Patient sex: M
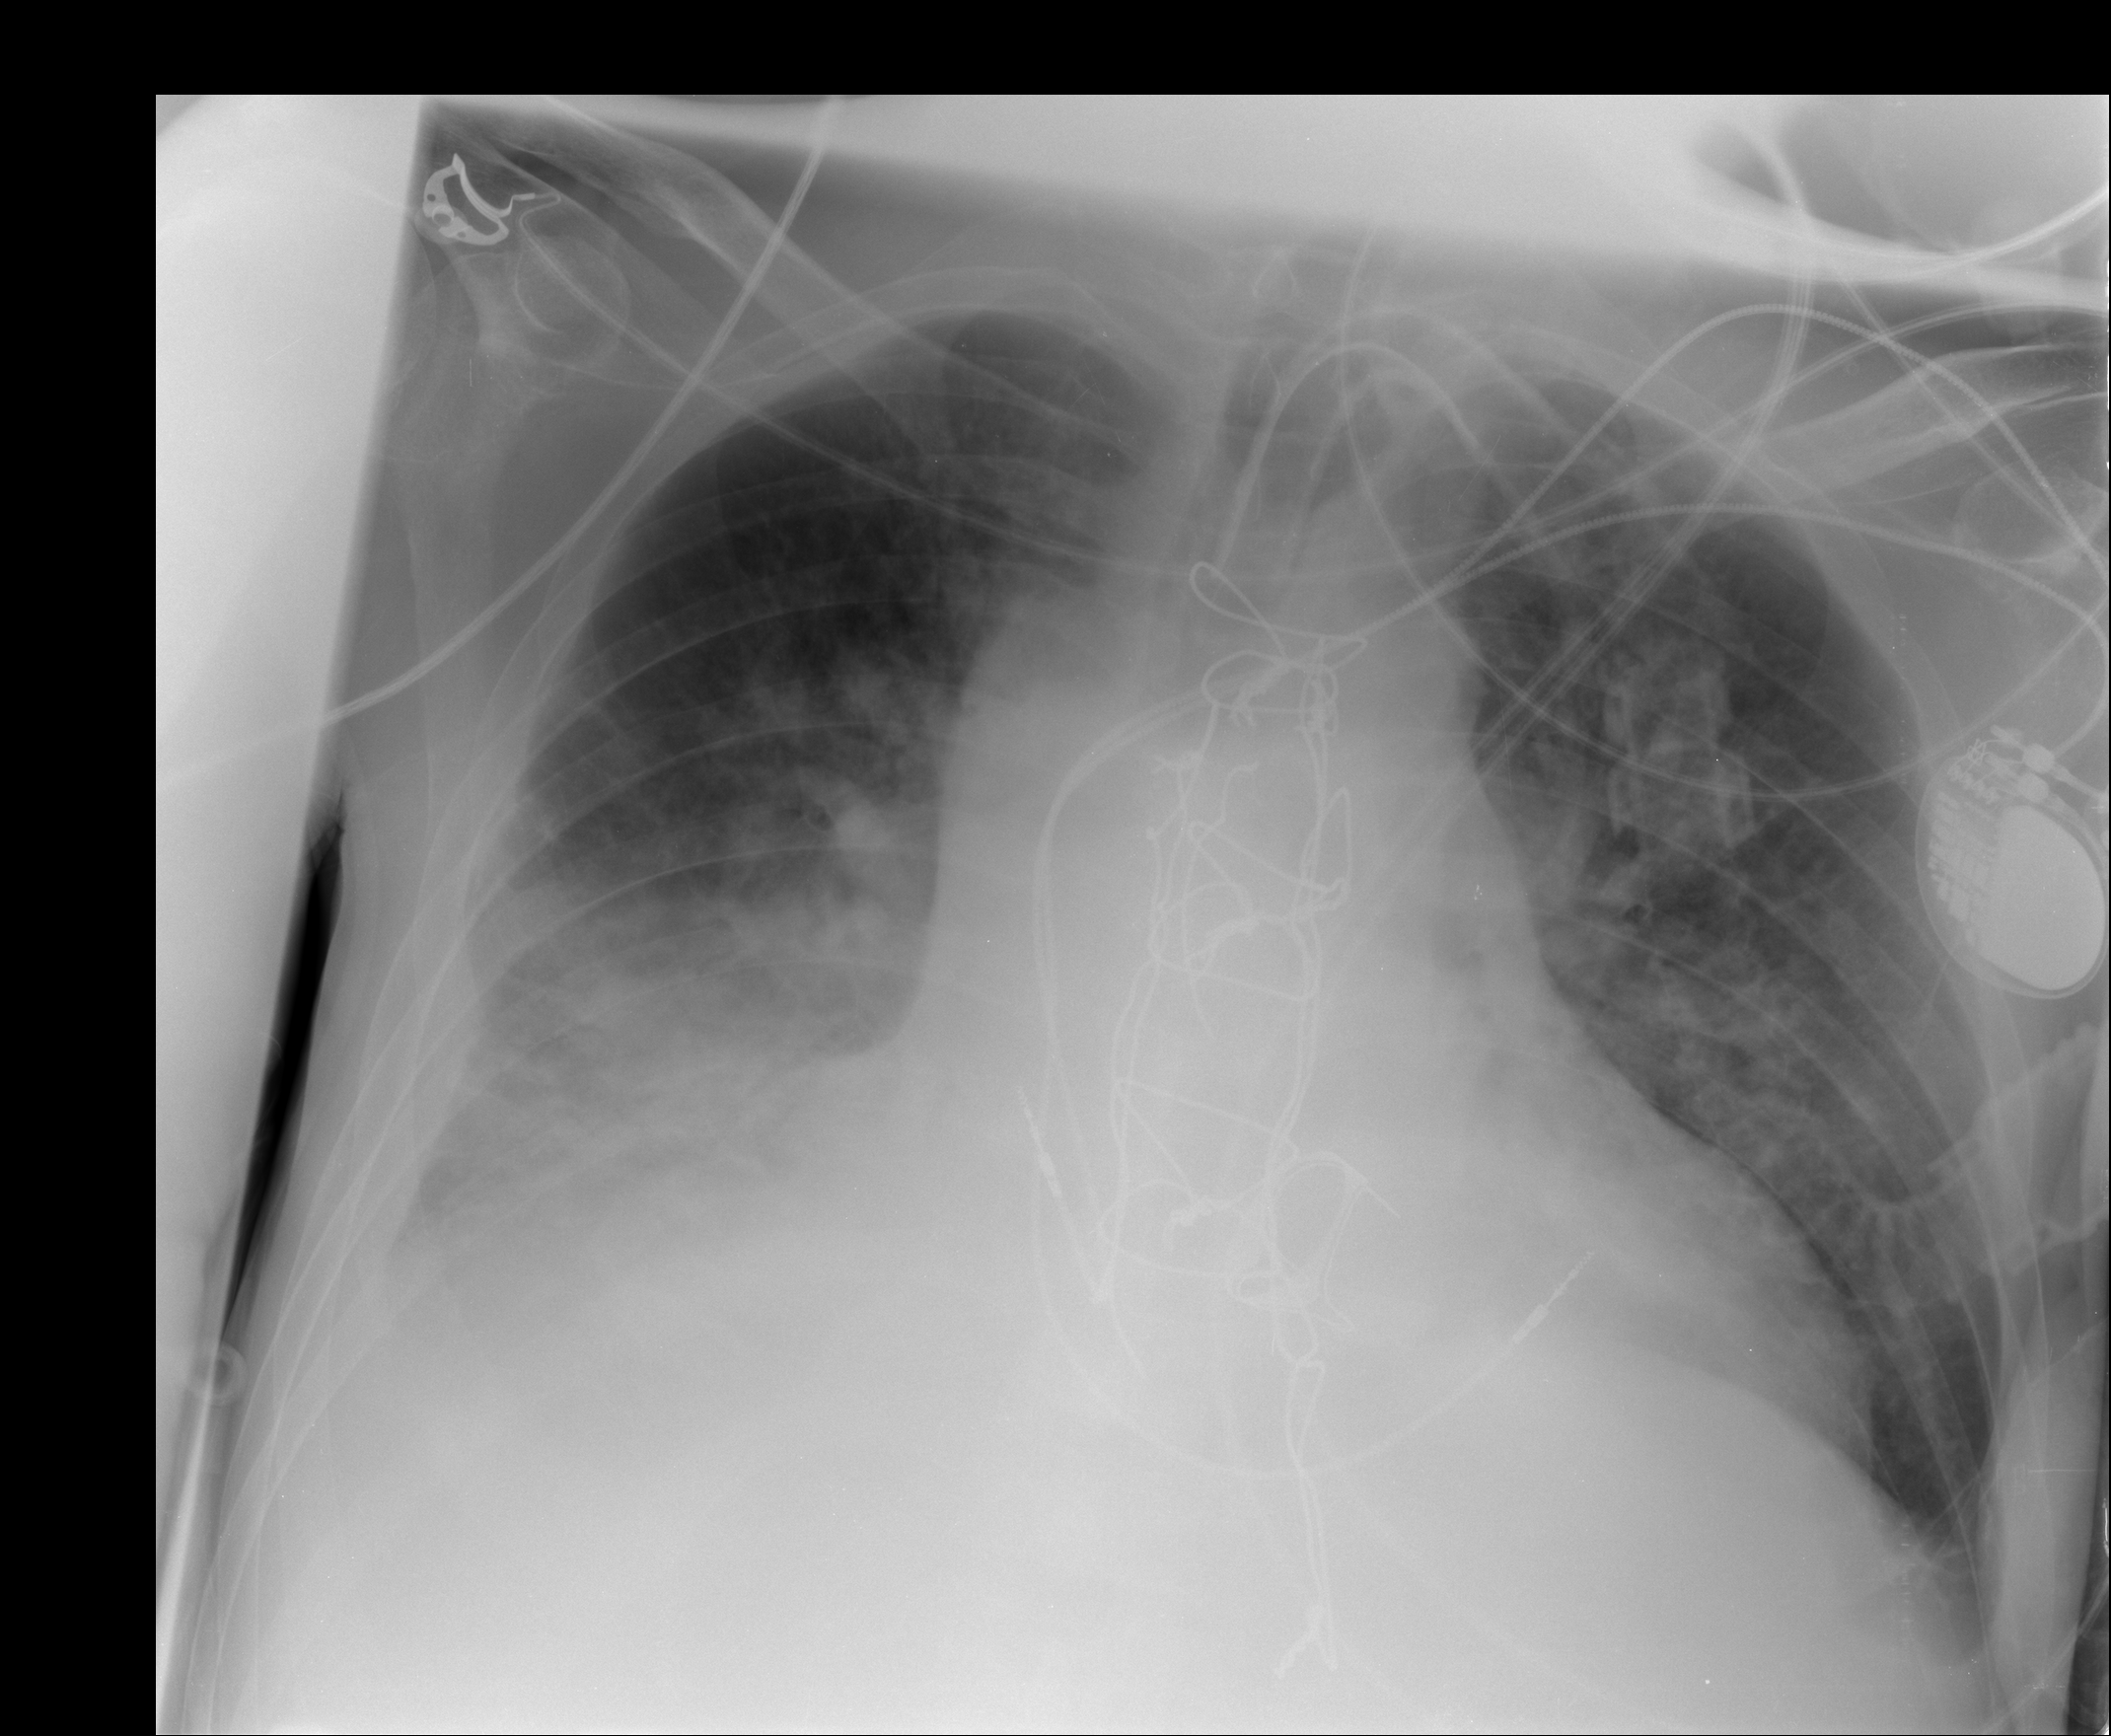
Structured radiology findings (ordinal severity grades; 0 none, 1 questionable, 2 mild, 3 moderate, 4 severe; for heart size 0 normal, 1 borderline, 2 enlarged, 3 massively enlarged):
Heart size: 2
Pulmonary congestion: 1
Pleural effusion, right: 2
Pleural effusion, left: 1
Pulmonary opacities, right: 3
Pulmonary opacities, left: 2
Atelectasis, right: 0
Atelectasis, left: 0